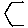
Label: hexagon